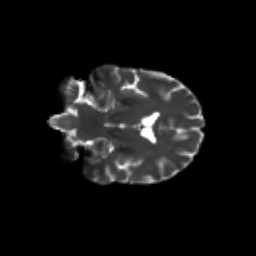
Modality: T2w
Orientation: coronal
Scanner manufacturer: siemens
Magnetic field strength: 3 T
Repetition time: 9.2 s
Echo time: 0.084 s